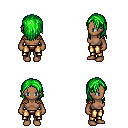
a pixel art fantasy rpg character, female body template, human, dark skin, leather shoulder armor, gold greaves, green long hairstyle, four views (front, back, left, right), 2x2 character sprite sheet, small pixel art, hard edges, no anti-aliasing